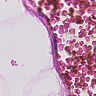
Metastatic tissue present: no